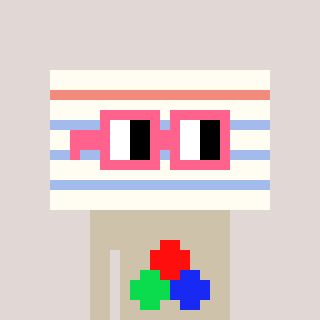
a pixel art character with square pink glasses, a empty notebook page-shaped head and a bege-colored body on a warm background